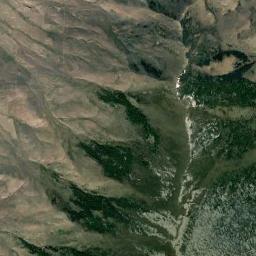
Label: mountain